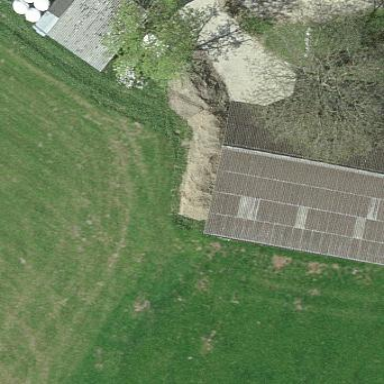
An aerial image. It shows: Shed building.